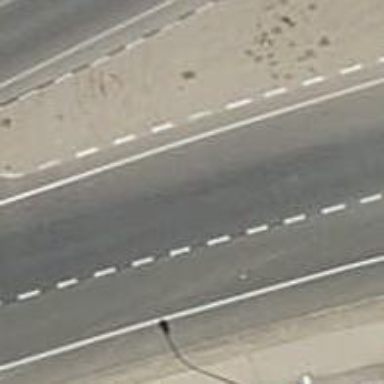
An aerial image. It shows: Asphalt motorway link.